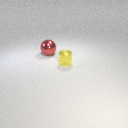
small yellow metal cylinder in front of large red metal sphere